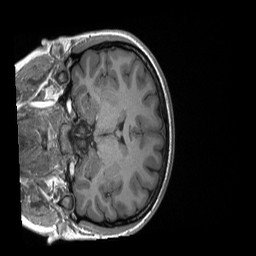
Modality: T1w
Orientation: coronal
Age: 23
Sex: female
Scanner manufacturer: siemens
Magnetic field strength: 3 T
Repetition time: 2.4 s
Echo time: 0.00224 s